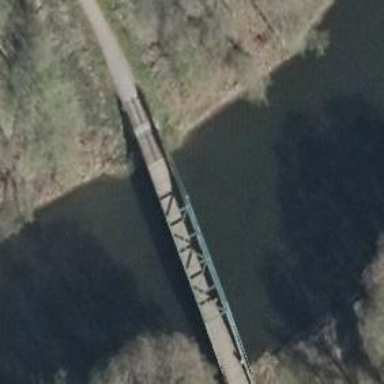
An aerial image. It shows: There is bridge in the image.